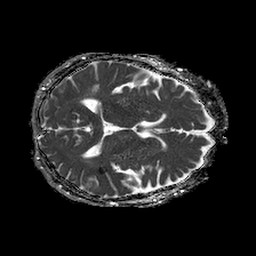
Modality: ADC
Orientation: axial
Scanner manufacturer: philips
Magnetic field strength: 1.5 T
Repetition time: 4.6 s
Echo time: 0.08517 s